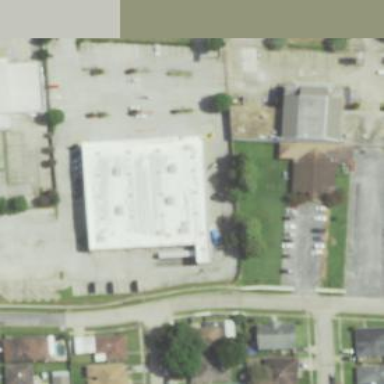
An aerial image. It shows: Building.